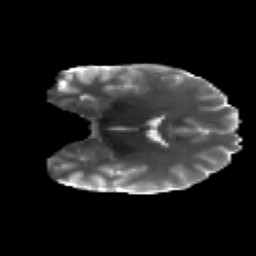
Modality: T2w
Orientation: coronal
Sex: male
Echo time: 0.114 s